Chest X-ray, PA view. Patient: 69 years old, sex M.
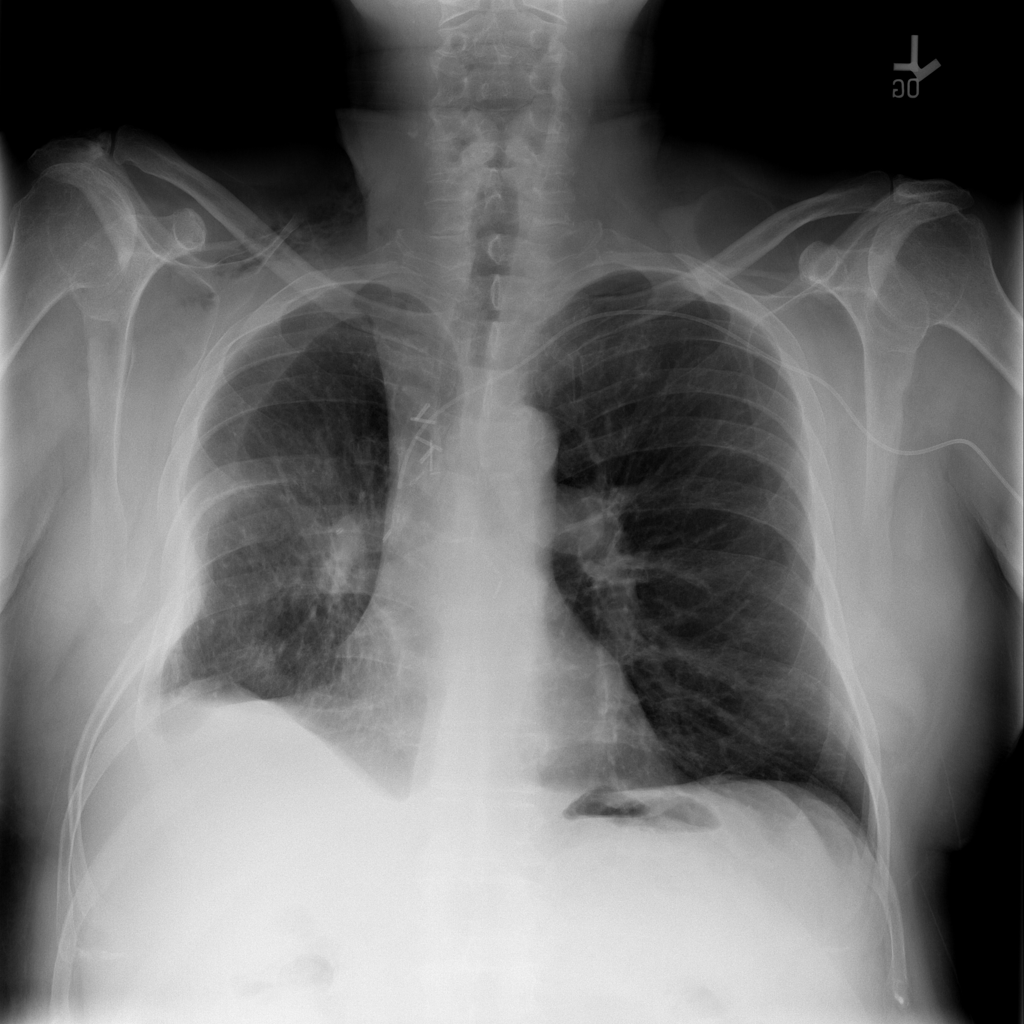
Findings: Effusion, Emphysema, Infiltration, Pleural_Thickening